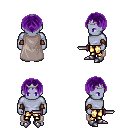
a pixel art fantasy rpg character, male body template, dark elf, purple skin, gray cape, gold greaves, purple parted hairstyle, silver tiara, cloth bracers, metal boots, dagger, four views (front, back, left, right), 2x2 character sprite sheet, small pixel art, hard edges, no anti-aliasing